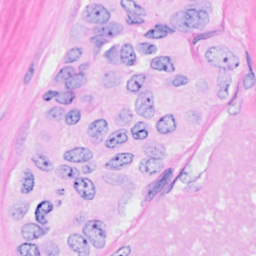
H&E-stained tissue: Breast